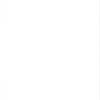
Label: dusty